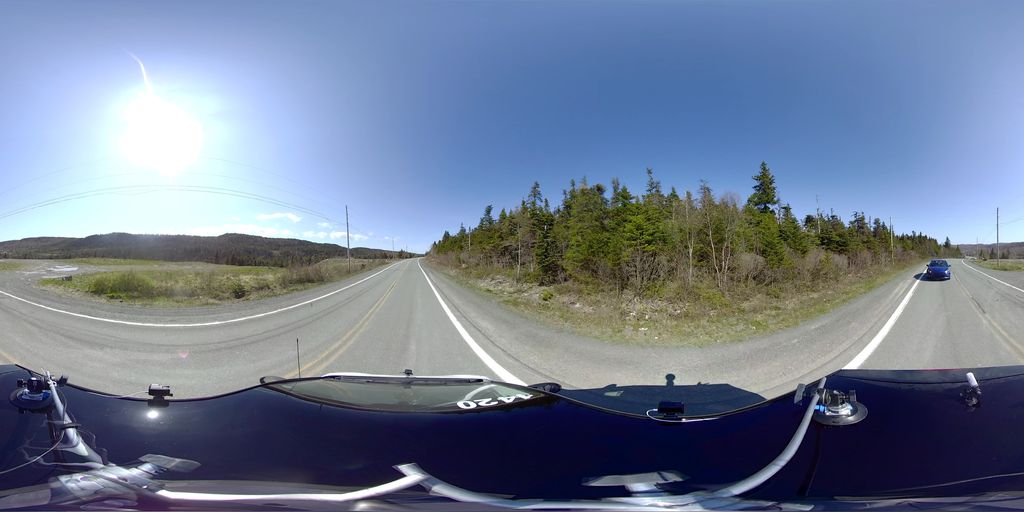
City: st_johns